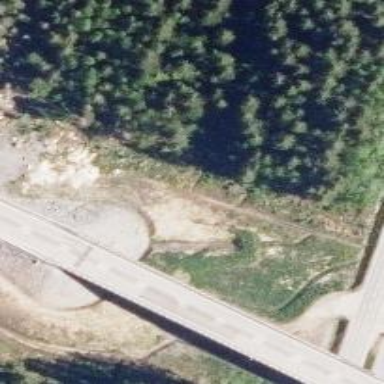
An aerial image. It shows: Bridge.